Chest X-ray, AP view. Patient: 33 years old, sex F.
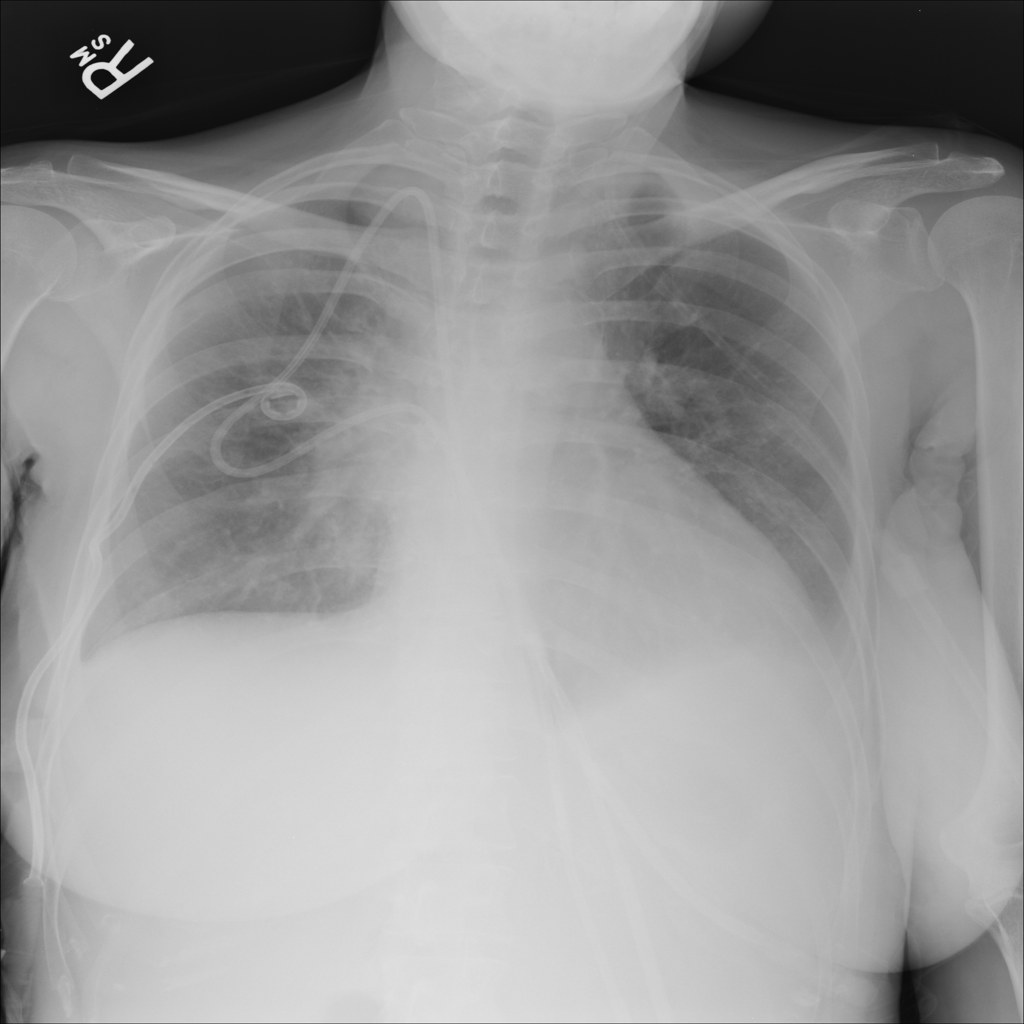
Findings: Effusion, Infiltration